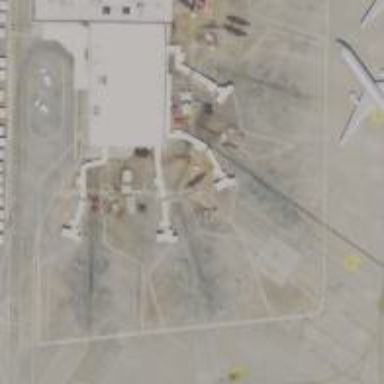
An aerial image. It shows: Airport gate.